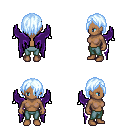
a pixel art fantasy rpg character, female body template, human, dark skin, purple wings, teal pants, white cyan bangs hairstyle, four views (front, back, left, right), 2x2 character sprite sheet, small pixel art, hard edges, no anti-aliasing